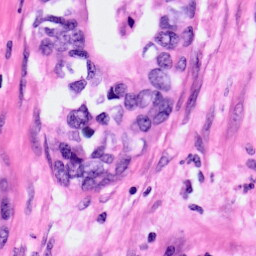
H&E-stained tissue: Pancreatic